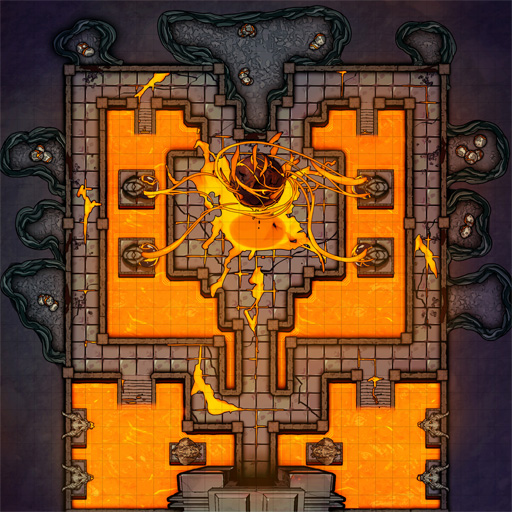
A D&D Grid Map dungeon lava altar center grey background (Fire Dragon Temple Map)